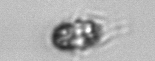
Label: Mesodinium